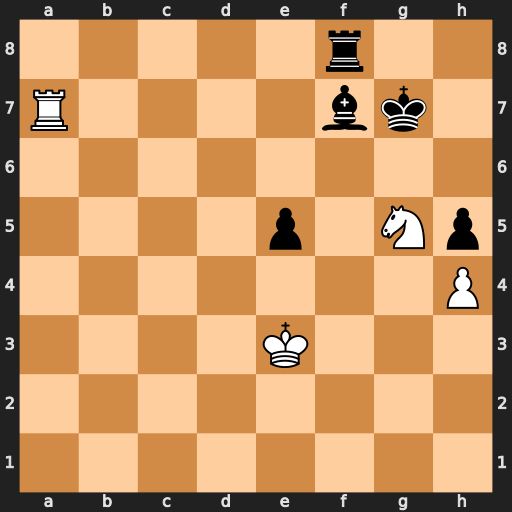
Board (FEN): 5r2/R4bk1/8/4p1Np/7P/4K3/8/8
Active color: w
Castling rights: -
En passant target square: -
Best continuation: Ne6+ Kg8 Nxf8